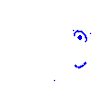
Particle: pion